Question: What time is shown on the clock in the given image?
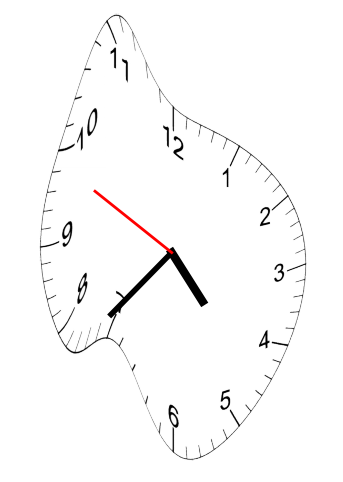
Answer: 04:36:49